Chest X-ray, AP view. Patient: 61 years old, sex M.
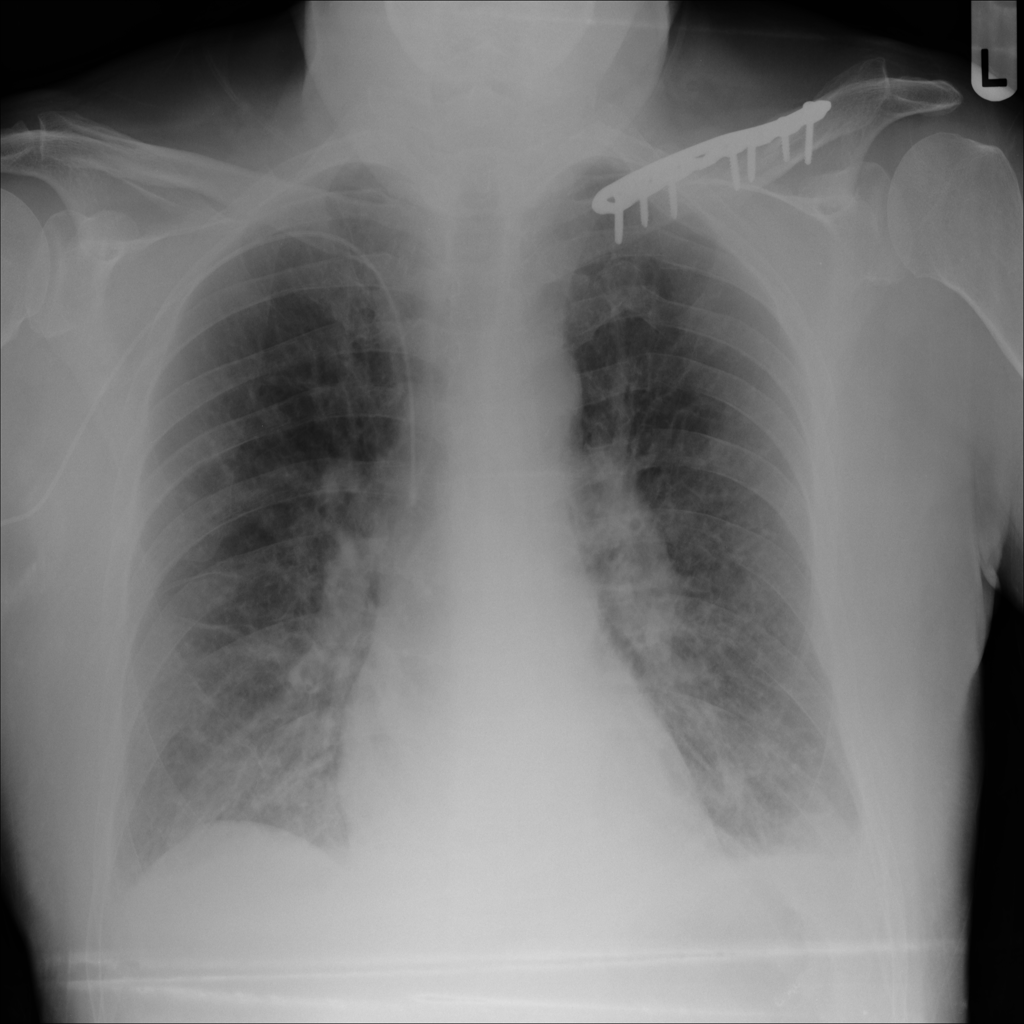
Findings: Edema, Effusion, Pneumonia